Question: I am trying to evaluate the following integral:

I can find the area for the following polynomial as follows:
'''
pn =
-0.0250 0.0667 0.2500 -0.6000 0
'''
First using the integration by Simpson's rule
'''
fn=@(x) exp(polyval(pn,x));
area=quad(fn,-10,10);
fprintf('area evaluated by Simpsons rule : %f
',area)
'''
and the result is 'area evaluated by Simpsons rule : 11.483072'
Then with the following code that evaluates the summation in the above formula with gamma function
'''
a=pn(1);b=pn(2);c=pn(3);d=pn(4);f=pn(5);
area=0;
result=0;
for n=0:40;
for m=0:40;
for p=0:40;
if(rem(n+p,2)==0)
result=result+ (b^n * c^m * d^p) / ( factorial(n)*factorial(m)*factorial(p) ) *...
gamma( (3*n+2*m+p+1)/4 ) / (-a)^( (3*n+2*m+p+1)/4 );
end
end
end
end
result=result*1/2*exp(f)
'''
and this returns 11.4831. More or less the same result with the 'quad' function. Now my question is whether or not it is possible for me to get rid of this nested loop as I will construct the cumulative distribution function so that I can get samples from this distribution using the inverse CDF transform. (for constructing the cdf I will use 'gammainc' i.e. the incomplete gamma function instead of 'gamma')
I will need to sample from such densities that may have different polynomial coefficients and speed is of concern to me. I can already sample from such densities using Monte Carlo methods but I would like to see whether or not it is possible for me to use exact sampling from the density in order to speed up.
Thank you very much in advance.
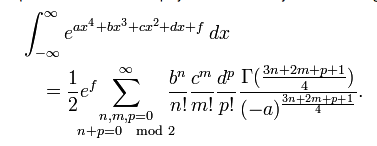
Answer: There are several things one might do. The simplest is to avoid calling factorial. Instead one can use the relation that
'''
factorial(n) = gamma(n+1)
'''
Since gamma seems to be actually faster than a call to factorial, you can save a bit there. Even better, you can
'''
>> timeit(@() factorial(40))
ans =
4.28681157826087e-05
>> timeit(@() gamma(41))
ans =
2.06671024634146e-05
>> timeit(@() gammaln(41))
ans =
2.17632543333333e-05
'''
Even better, one can do all 4 calls in a single call to gammaln. For example, think about what this does:
'''
gammaln([(3*n+2*m+p+1)/4,n+1,m+1,p+1])*[1 -1 -1 -1]'
'''
Note that this call has no problem with overflows either in case your numbers get large enough. And since gammln is vectorized, that one call is fast. It costs little more time to compute 4 values than it does to compute one.
'''
>> timeit(@() gammaln([15 20 40 30]))
ans =
2.73937416896552e-05
>> timeit(@() gammaln(40))
ans =
2.46521943333333e-05
'''
Admittedly, if you use gammaln, you will need a call to exp at the end to recover the final result. You could do it with a single call to gamma however too. Perhaps like this:
'''
g = gamma([(3*n+2*m+p+1)/4,n+1,m+1,p+1]);
g = g(1)/(g(2)*g(3)*g(4));
'''
Next, you can be more creative in the inner loop on p. Rather than a full loop, coupled with a test to ignore the combinations you don't need, why not just do this?
'''
for p=mod(n,2):2:40
'''
That statement will select only those values of p that would have been used anyway, so now you can drop the if statement completely.
All of the above will give you what I'll guess is about a 5x speed increase in your loops. But it still has a set of nested loops. With some effort, you might be able to improve that too.
For example, rather than computing all of those factorials (or gamma functions) many times, do it ONCE. This should work:
'''
a=pn(1);b=pn(2);c=pn(3);d=pn(4);f=pn(5);
area=0;
result=0;
nlim = 40;
facts = factorial(0:nlim);
gammas = gamma((0:(6*nlim+1))/4);
for n=0:nlim
for m=0:nlim
for p=mod(n,2):2:nlim
result = result + (b.^n * c.^m * d.^p) ...
.*gammas(3*n+2*m+p+1 + 1) ...
./ (facts(n+1).*facts(m+1).*facts(p+1)) ...
./ (-a)^( (3*n+2*m+p+1)/4 );
end
end
end
result=result*1/2*exp(f)
'''
In my test on my machine, I find that your triply nested loops required 4.3 seconds to run. My version above produces the same result, yet required only 0.028418 seconds, a speedup of roughly 150 to 1, despite the triply nested loops.